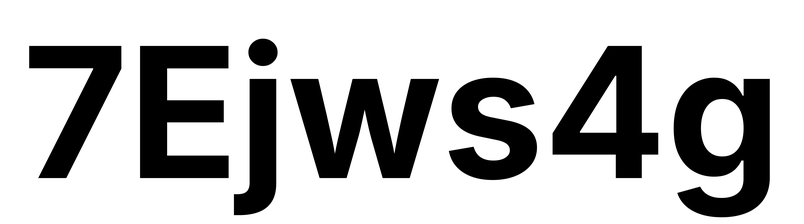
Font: Inter_Bold